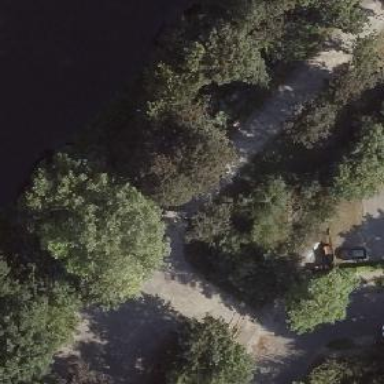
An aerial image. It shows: Compacted footway.